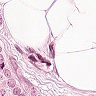
Metastatic tissue present: yes